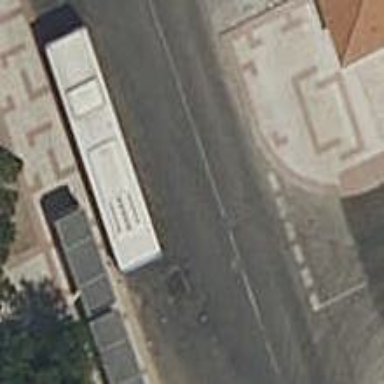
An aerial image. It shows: Public transport stop position.